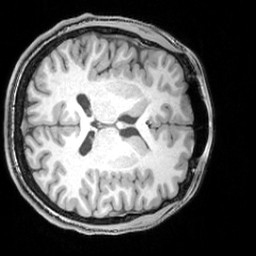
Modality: T1w
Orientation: axial
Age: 19
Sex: male
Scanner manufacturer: siemens
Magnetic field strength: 3 T
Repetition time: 1.81 s
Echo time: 0.00351 s